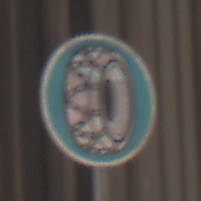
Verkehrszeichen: SchneekettenVorgeschrieben
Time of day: Midday
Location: Outdoor (Urban)
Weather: PartlyCloudy
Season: NotSpecified
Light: Natural